Question: I am newbie to MSSQL Server and don't have any knowledge about it.
i have below question.
I have added nine records with same value as show per below image in SQL Server 2005.
i Have not given any primary key to Table.
Now when i selecting one record or multiple record and hit the delete key it does not delete the records from table instead it gives me error.

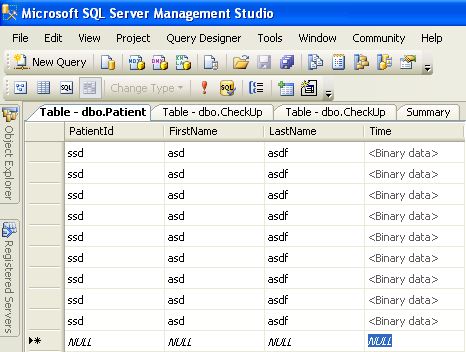
Answer: You need to add a primary key to uniquely identify each record, otherwise the SQL server has no way of distinguishing the records, and therefore no way of knowing which one to delete, causing an error.